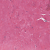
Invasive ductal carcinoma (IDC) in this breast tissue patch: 0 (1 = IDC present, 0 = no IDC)